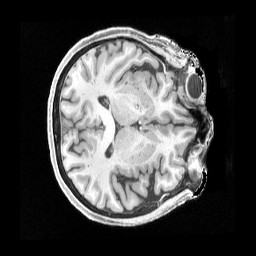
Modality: T1w
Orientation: axial
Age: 69
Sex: female
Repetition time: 2.4 s
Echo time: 0.00222 s